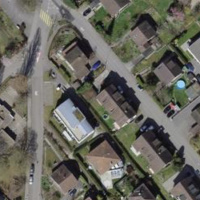
EUNIS habitat code: 54
Species observed at this site:
Cotinus coggygria